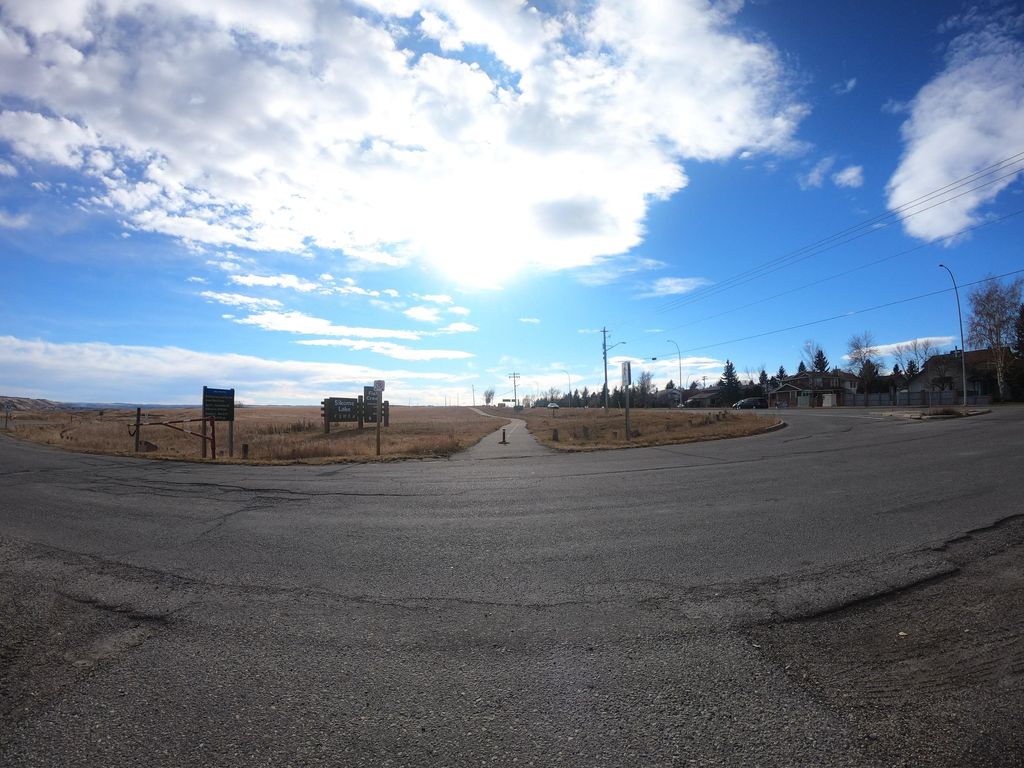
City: calgary